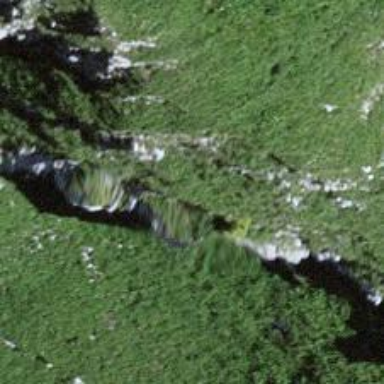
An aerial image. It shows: Cliff in nature.